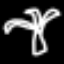
Label: palm tree